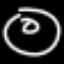
Label: donut